Question: I have following data list in angular controller.
'''
$scope.dataList = [
{id:1, name:"Record A", action:"A"}, //action : A = Authorized
{id:2, name:"Record B", action:"R"}, //action : R = Rejected
{id:3, name:"Record C", action:"P"}, //action : P = Pending
{id:4, name:"Record D", action:"A"},
{id:5, name:"Record E", action:"R"},
{id:6, name:"Record F", action:"A"}
];
'''
I have displayed data in each row with three radio buttons so user can update action value.
'''
<table border="1">
<thead>
<tr>
<th>Name</th>
<th>Pending</th>
<th>Authorize</th>
<th>Reject</th>
</tr>
</thead>
<tbody>
<tr ng-repeat="data in dataList">
<td ng-bind="data.name"></td>
<td><input type="radio" name="action-{{data.id}}" ng-model="data.action" ng-value="'P'"></td>
<td><input type="radio" name="action-{{data.id}}" ng-model="data.action" ng-value="'A'"></td>
<td><input type="radio" name="action-{{data.id}}" ng-model="data.action" ng-value="'R'"></td>
</tr>
</tbody>
</table>
'''

For logical grouping of radio buttons, i have used 'name="action-{{data.id}}"' for separate radio button sets for each row. As 'data.id' is unique for each record, so in each row, radio buttons will have same name and hence same logical group.
'name' So 'name="action-{{data.id}}"' will remain as it is resulting all radio buttons belong one logical group.
Is there any solution? I am thinking about writing a directive that generates 'name' attribute before creating 'radio' in DOM. Is it possible by using directive? If so, please help me.
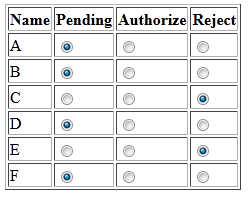
Answer: Here is how I resolved it. (Code can be more cleaner, but this is the basic idea.)
I used a 'span' with 'my-radio' directive and listed other required attributes on it.
'''
...
<td><span my-radio="data.id" my-model="data.action" my-value="'P'"></span></td>
<td><span my-radio="data.id" my-model="data.action" my-value="'A'"></span></td>
<td><span my-radio="data.id" my-model="data.action" my-value="'R'"></span></td>
...
'''
Here is 'myRadio' directive code.
'''
myModule.directive('myRadio', ['$compile',function($compile) {
return function(scope, element, attrs) {
var input = '<input type="radio" name="action-'+ scope.$eval(attrs.myRadio) +'" ng-model="' + attrs.myModel + '" ng-value="' + attrs.myValue + '">';
element.html(input);
$compile(element.contents())(scope);
};
}]);
'''
This will generate following code for each row. Here 'name' attribute is being generated by '"action" + data.id' expression.
'''
...
<td>
<span my-value="'P'" my-model="data.action" my-radio="data.id">
<input type="radio" ng-value="'P'" ng-model="data.action" name="action-1">
</span>
</td>
<td>
<span my-value="'P'" my-model="data.action" my-radio="data.id">
<input type="radio" ng-value="'A'" ng-model="data.action" name="action-1">
</span>
</td>
<td>
<span my-value="'P'" my-model="data.action" my-radio="data.id">
<input type="radio" ng-value="'R'" ng-model="data.action" name="action-1">
</span>
</td>
...
'''